Aerial crown-view tile of a tropical tree (Barro Colorado Island, Panama), acquired 20240611:
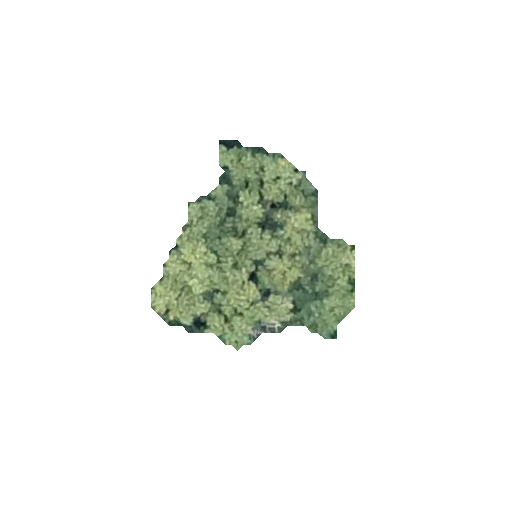
Species: Tachigali panamensis
GBIF accepted scientific name: Tachigali panamensis
Crown area: 42.822 m²